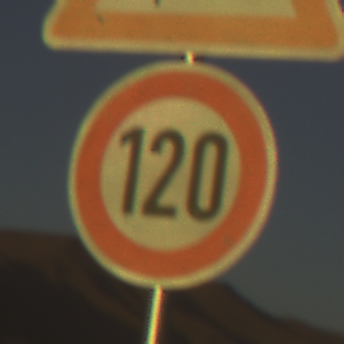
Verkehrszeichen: Geschwindigkeit120
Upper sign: SeitenwindVonLinks
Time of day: SunriseSunset
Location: Outdoor (Nature)
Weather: Clear
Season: NotSpecified
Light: Natural